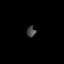
Tissue: lung
Cell type: Endothelial cells
Senescence score: 0.6513
Nuclear area (px): 96
Mean DAPI intensity: 69.51